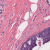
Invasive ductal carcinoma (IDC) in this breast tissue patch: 0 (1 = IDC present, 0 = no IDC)